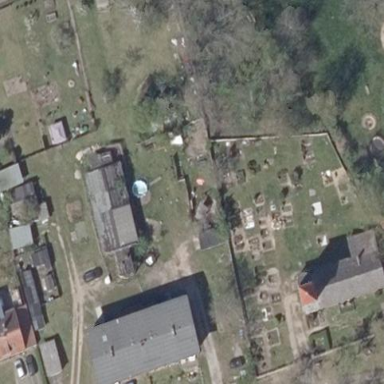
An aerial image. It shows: Graveyard.